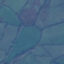
Label: Pasture